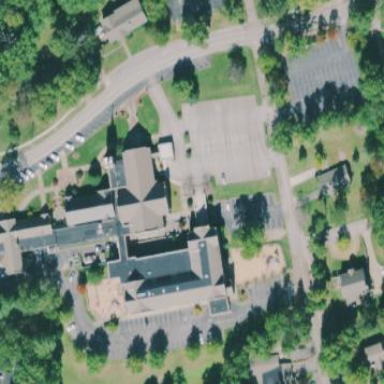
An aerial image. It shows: Place of worship.